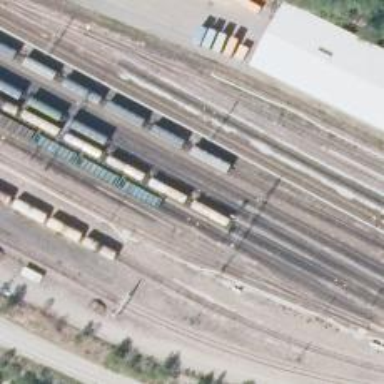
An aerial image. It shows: Railway signal.